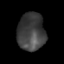
Tissue: lung
Cell type: Epithelial cells
Senescence score: 0.2093
Nuclear area (px): 1014
Mean DAPI intensity: 63.679